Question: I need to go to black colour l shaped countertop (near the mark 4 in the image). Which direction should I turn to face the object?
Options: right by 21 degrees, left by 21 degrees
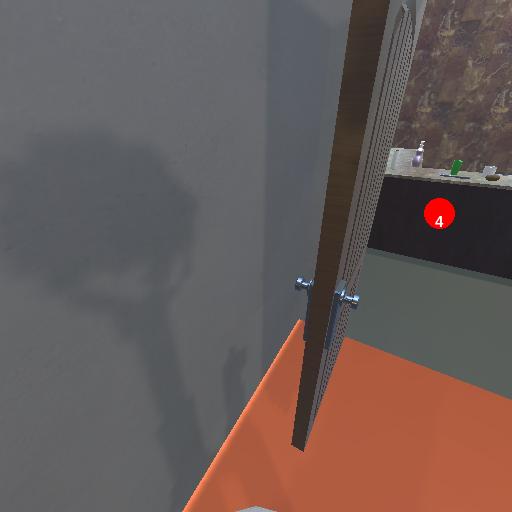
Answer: right by 21 degrees